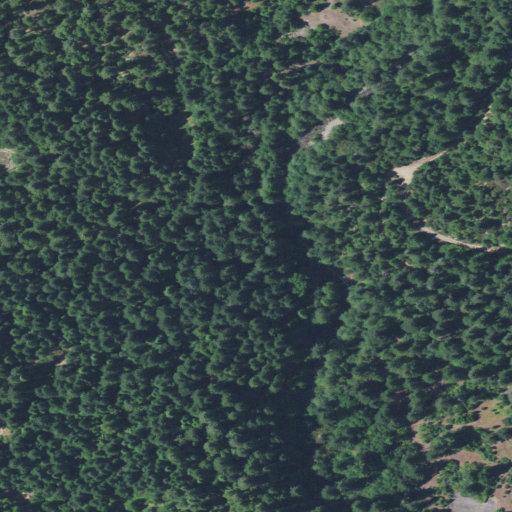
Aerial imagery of valley in Oregon named Carr Gulch containing evergreen forest, open development, woody wetlands, and shrub